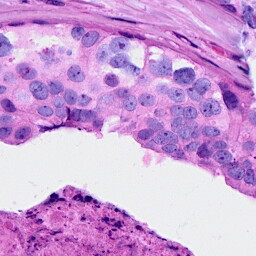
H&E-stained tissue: Breast